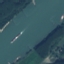
Land use / land cover class: River